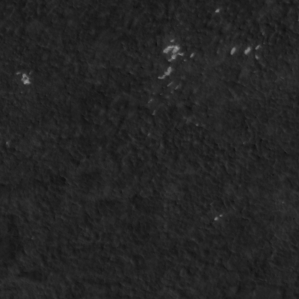
Label: non_frost